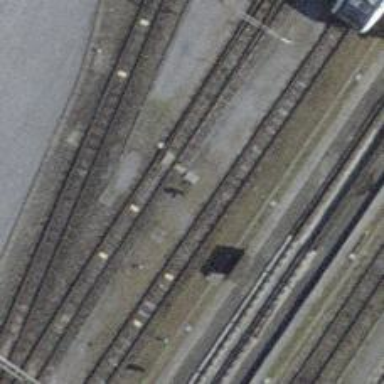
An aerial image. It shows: Narrow-gauge railway with 1 track. The tracks are electrified with contact line.